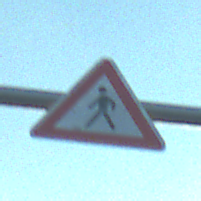
Verkehrszeichen: FussgaengerRechts
Umgebung: Outdoor, RoadRail
Tageszeit: SunriseSunset
Wetter: PartlyCloudy
Licht: Natural
Jahreszeit: NotSpecified
Kontrast: HighContrast